Field crop: maize
Growth stage: 2
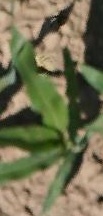
Species: maize